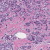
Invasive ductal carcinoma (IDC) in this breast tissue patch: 1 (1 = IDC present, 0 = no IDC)